Field crop: maize
Growth stage: 2
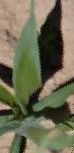
Species: maize